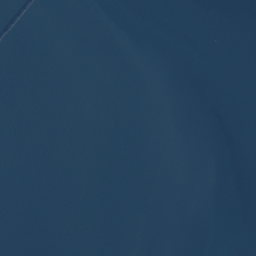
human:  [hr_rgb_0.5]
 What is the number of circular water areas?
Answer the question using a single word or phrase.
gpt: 0

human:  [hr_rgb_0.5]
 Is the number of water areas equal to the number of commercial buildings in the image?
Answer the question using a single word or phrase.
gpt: no

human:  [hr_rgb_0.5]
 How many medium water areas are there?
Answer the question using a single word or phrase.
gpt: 0

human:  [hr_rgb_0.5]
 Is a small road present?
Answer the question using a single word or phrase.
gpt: yes

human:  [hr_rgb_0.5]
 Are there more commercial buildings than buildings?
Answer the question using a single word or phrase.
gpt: no

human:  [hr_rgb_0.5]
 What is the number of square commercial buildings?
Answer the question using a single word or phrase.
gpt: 0

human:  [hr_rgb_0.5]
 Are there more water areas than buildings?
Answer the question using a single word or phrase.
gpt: no

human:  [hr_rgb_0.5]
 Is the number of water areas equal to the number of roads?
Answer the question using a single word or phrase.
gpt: no

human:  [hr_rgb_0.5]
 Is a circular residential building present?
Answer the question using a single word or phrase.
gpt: no

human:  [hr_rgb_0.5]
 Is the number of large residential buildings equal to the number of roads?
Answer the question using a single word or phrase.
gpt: no

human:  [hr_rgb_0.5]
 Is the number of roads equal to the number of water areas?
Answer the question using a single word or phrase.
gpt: no

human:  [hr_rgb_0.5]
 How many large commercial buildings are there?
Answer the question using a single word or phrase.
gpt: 0

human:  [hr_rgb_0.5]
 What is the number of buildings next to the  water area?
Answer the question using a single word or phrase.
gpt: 6

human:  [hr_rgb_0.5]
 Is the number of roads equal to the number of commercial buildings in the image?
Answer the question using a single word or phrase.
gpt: no

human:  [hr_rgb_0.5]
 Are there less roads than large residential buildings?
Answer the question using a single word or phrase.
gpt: no

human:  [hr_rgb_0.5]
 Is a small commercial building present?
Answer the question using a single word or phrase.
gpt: no

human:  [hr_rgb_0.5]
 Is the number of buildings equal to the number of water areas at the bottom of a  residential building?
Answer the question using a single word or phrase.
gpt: no

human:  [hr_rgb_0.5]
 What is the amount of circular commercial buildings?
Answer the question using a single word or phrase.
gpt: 0

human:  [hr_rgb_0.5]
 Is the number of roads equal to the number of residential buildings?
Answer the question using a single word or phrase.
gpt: no

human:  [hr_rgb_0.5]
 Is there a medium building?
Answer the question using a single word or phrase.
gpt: no

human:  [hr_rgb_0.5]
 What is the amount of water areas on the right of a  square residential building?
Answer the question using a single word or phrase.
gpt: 0

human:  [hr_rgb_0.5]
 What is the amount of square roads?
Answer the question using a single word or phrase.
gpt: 0

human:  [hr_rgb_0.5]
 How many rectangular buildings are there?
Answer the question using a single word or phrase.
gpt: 0

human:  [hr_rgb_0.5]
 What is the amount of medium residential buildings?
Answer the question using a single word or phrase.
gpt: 0

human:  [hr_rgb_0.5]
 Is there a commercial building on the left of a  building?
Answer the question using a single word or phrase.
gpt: no

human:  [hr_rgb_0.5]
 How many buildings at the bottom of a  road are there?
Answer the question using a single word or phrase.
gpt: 0

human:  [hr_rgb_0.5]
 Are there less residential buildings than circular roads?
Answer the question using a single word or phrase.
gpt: no

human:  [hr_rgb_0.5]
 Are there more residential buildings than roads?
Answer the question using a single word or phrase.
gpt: yes

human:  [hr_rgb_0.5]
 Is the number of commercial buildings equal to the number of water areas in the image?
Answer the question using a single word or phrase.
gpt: no

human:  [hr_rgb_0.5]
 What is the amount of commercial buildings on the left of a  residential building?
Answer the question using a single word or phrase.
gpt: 0

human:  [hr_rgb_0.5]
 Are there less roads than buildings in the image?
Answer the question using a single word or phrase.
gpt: yes

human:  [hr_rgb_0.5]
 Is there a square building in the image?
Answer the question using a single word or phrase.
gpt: no

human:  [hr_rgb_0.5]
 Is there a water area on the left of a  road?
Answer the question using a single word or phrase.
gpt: no

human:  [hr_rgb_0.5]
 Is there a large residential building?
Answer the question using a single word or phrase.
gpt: no

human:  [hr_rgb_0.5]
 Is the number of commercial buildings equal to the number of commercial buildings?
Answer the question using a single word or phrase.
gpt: yes

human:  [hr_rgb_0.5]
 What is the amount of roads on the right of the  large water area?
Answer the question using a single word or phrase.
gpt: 0